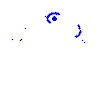
Particle: pion